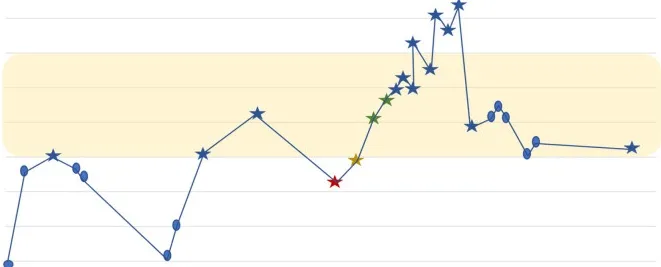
*Yellow box marks the reference range.
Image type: pathology (immunostaining)